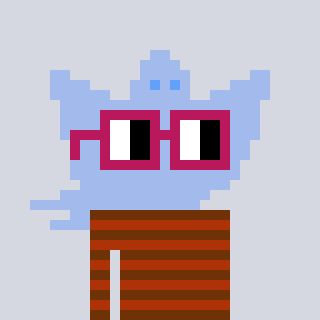
a pixel art character with square dark red glasses, a ghost-B-shaped head and a hotbrown-colored body on a cool background